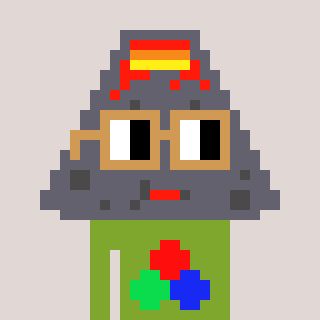
a pixel art character with square brown glasses, a volcano-shaped head and a slimegreen-colored body on a warm background